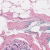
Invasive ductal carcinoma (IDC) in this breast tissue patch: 0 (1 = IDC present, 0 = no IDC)